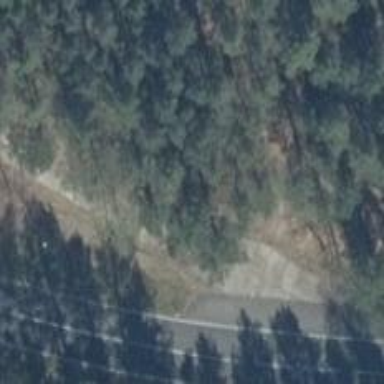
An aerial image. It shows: Emergency access point on the road.